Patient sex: M
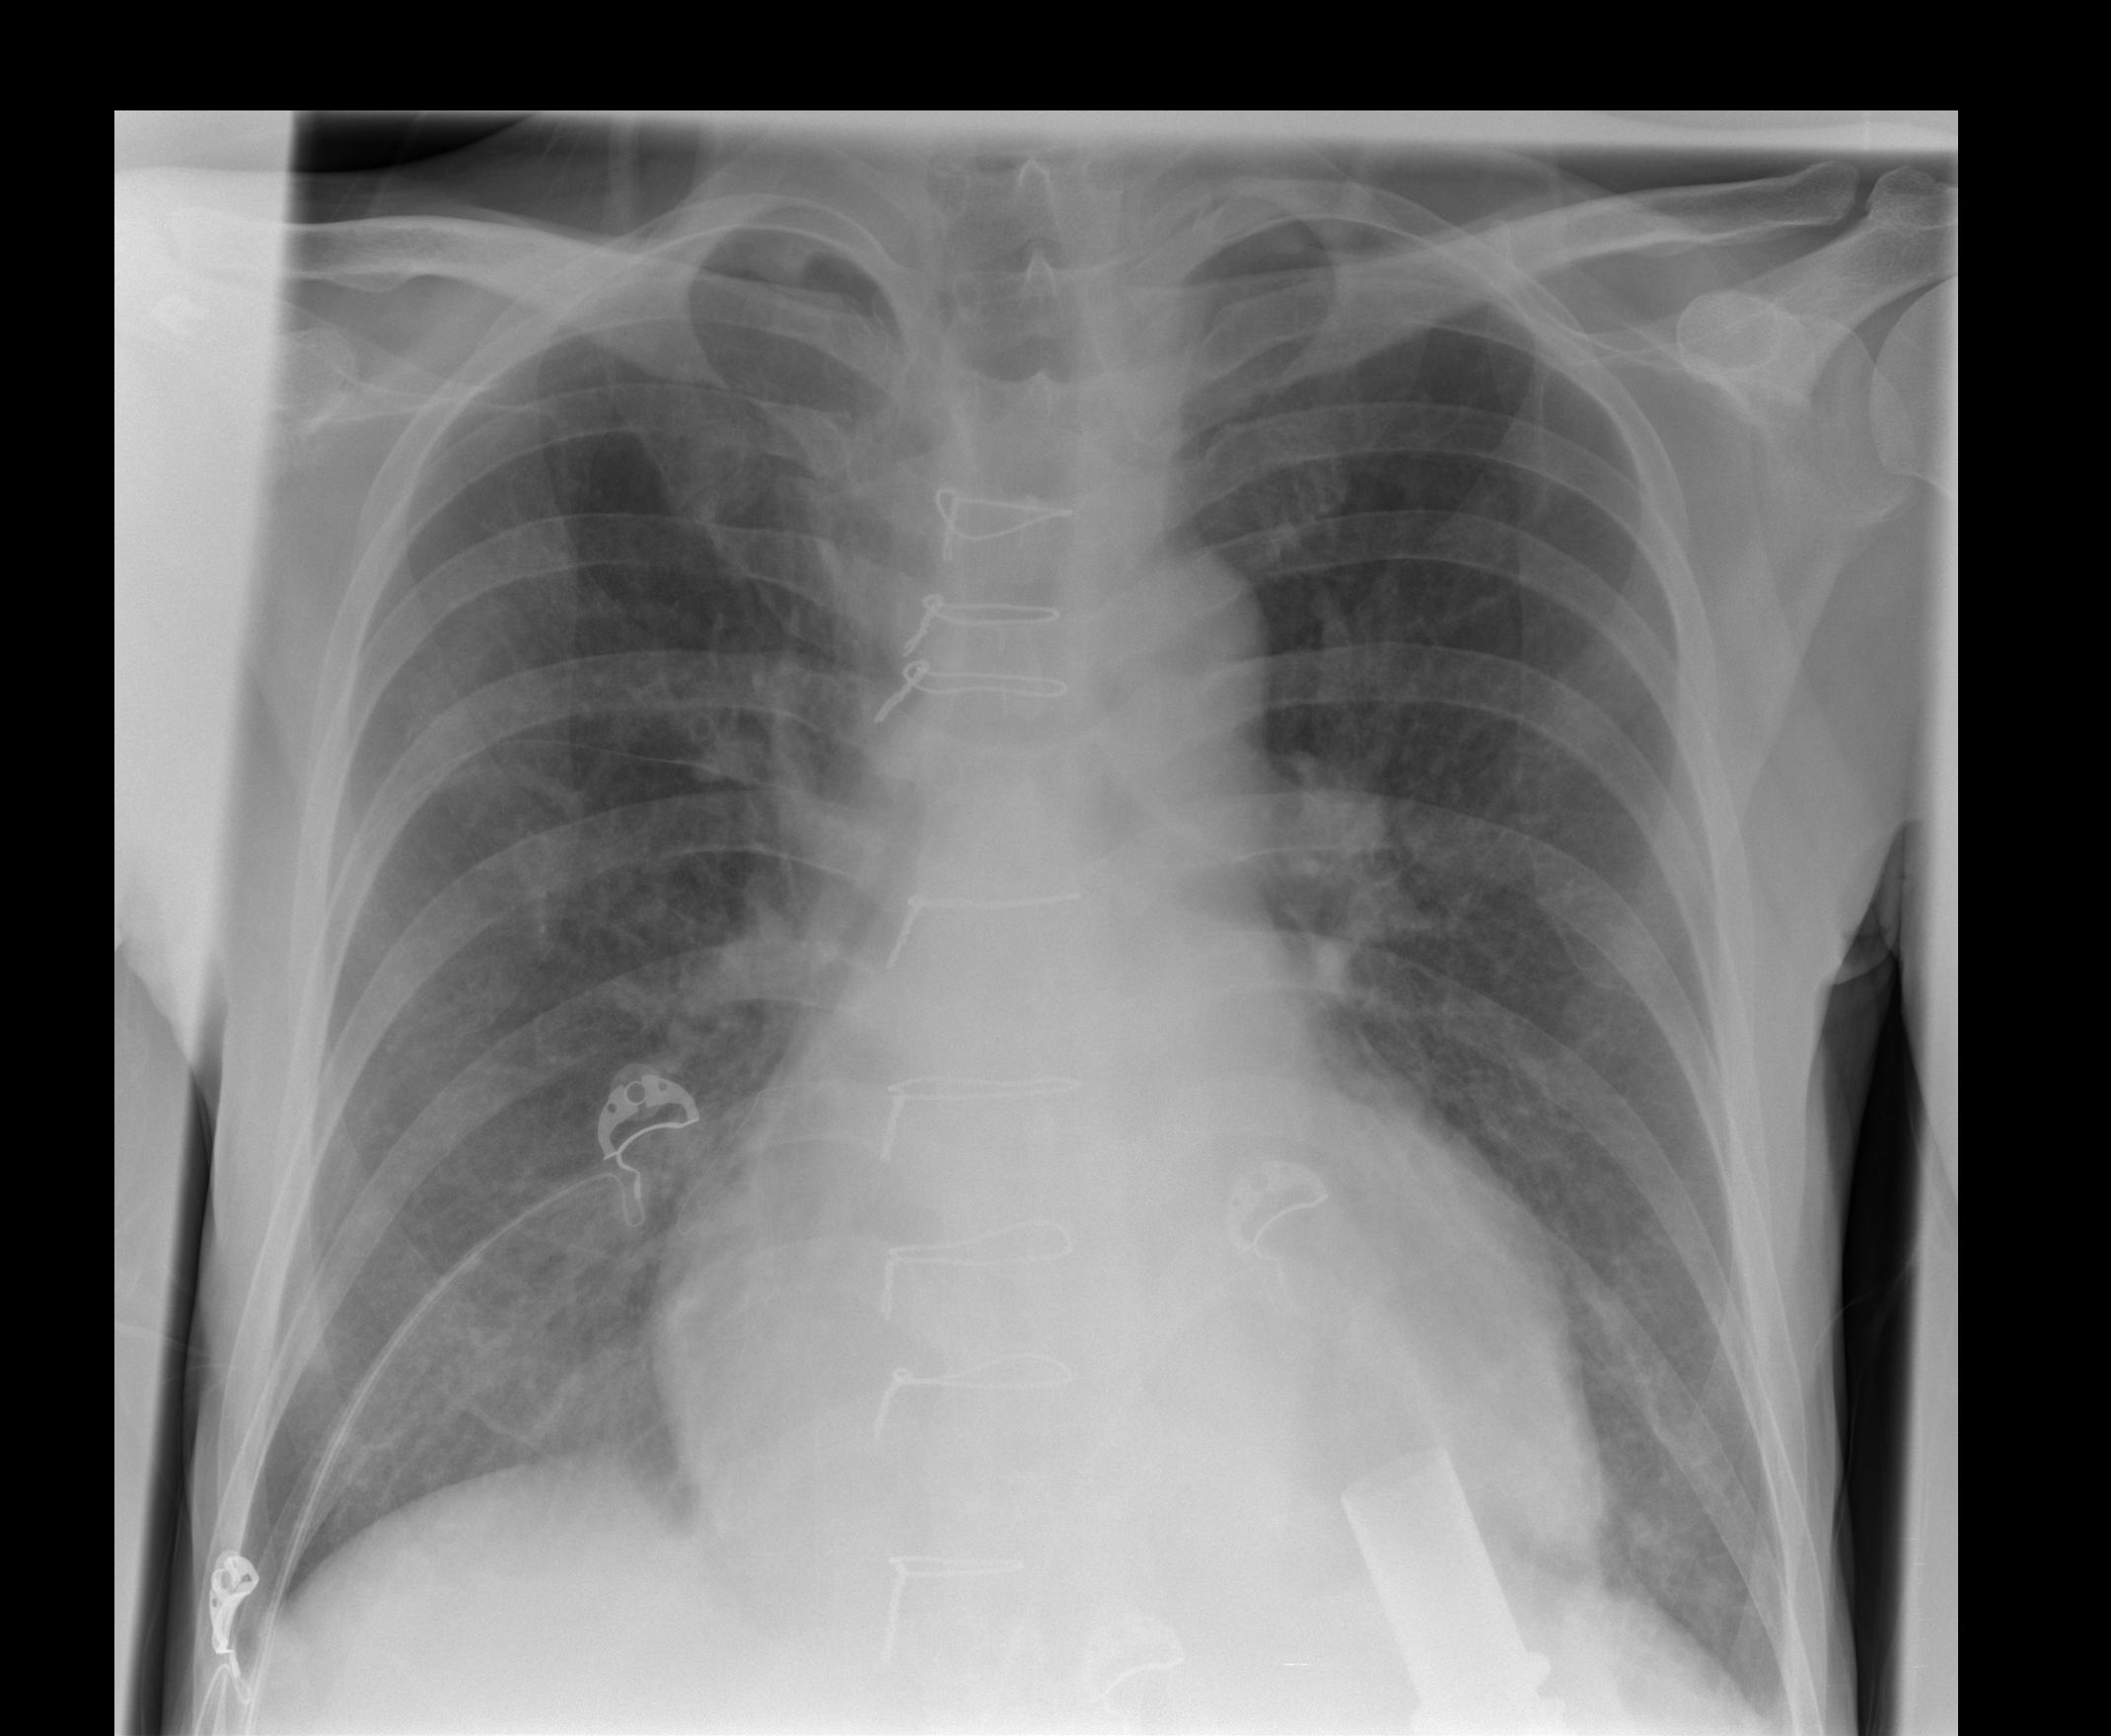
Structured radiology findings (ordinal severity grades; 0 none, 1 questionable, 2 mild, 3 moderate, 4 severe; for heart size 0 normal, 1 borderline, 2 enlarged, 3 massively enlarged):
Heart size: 2
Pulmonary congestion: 1
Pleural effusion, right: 0
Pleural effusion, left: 0
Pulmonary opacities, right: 0
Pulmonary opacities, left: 0
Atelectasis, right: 0
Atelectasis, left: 0